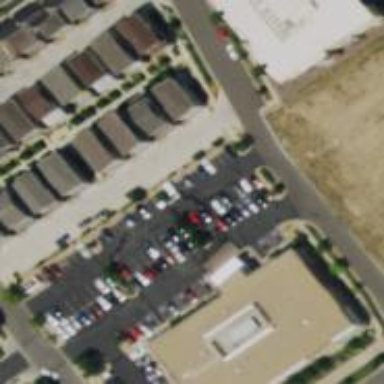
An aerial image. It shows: Office building.